Question: I 'm new to TypeScript and ran into this issue:
'''
export default function ({ store }) {
const Router = new VueRouter({
scrollBehavior: () => ({ x: 0, y: 0 }),
routes,
// Leave these as they are and change in quasar.conf.js instead!
// quasar.conf.js -> build -> vueRouterMode
// quasar.conf.js -> build -> publicPath
mode: process.env.VUE_ROUTER_MODE,
base: process.env.VUE_ROUTER_BASE
})
'''
The 'mode' is underlined saying

What is the correct way to avoid this error? I found a <URL> but it might not be related at all.
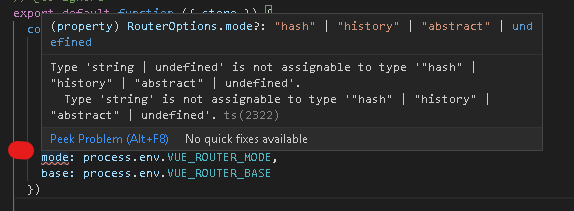
Answer: 'mode' only accepts the following values of the following type:
''hash' or(|) 'history' | abstract' | undefined'
The type of 'process.env.VUE_ROUTER_MODE' is 'string | undefined'
Since these types are different, typescript will complain that you can't assign any string, when only specific values are allowed.
Without knowing what 'process.env.VUE_ROUTER_MODE' is, you will have to 'cast' it to this type, e.g.
'''
mode: process.env.VUE_ROUTER_MODE as 'hash' | 'history' | 'abstract' | undefined
'''
If 'process.env.VUE_ROUTER_MODE' can be of another value, it might be helpful to write a helper function that checks the value first.